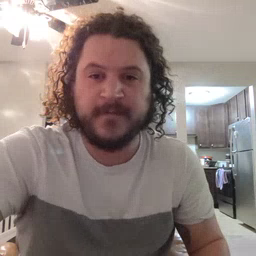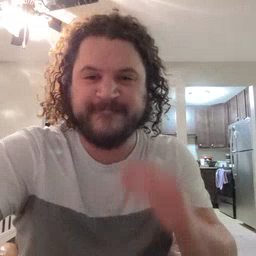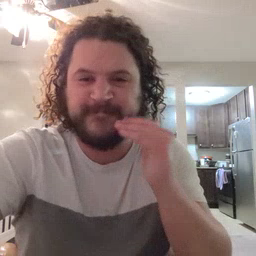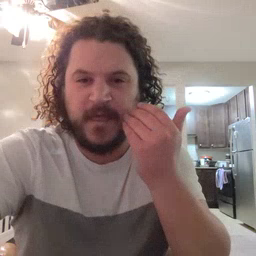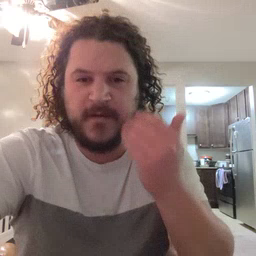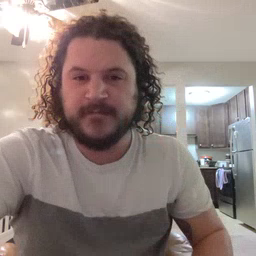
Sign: smile